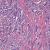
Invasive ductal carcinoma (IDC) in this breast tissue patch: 1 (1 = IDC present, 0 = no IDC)